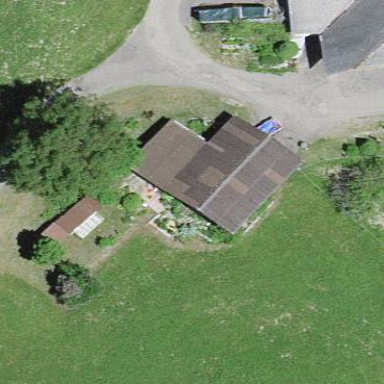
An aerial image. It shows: Garage.